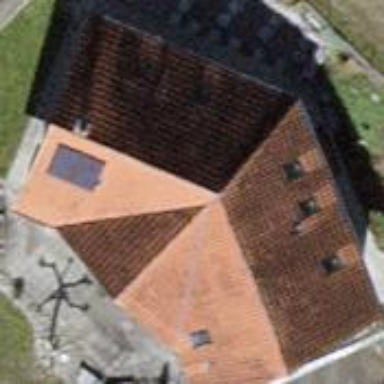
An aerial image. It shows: Gabled roof house.